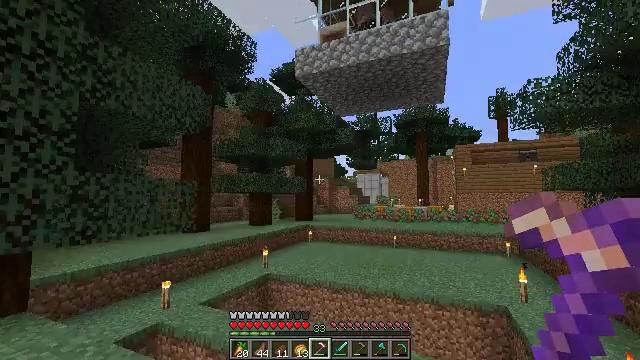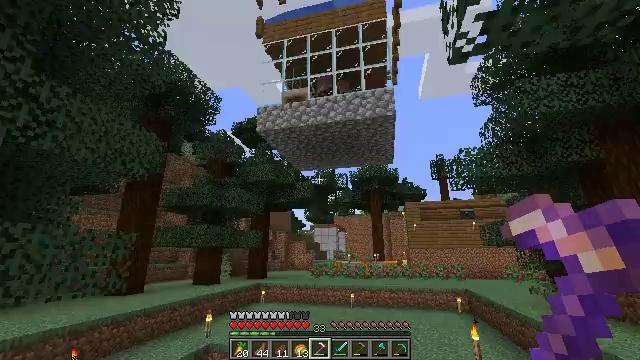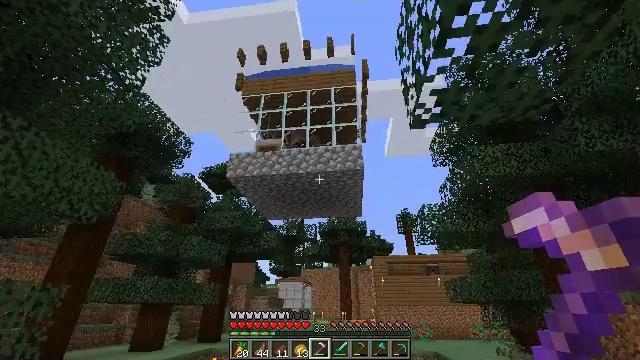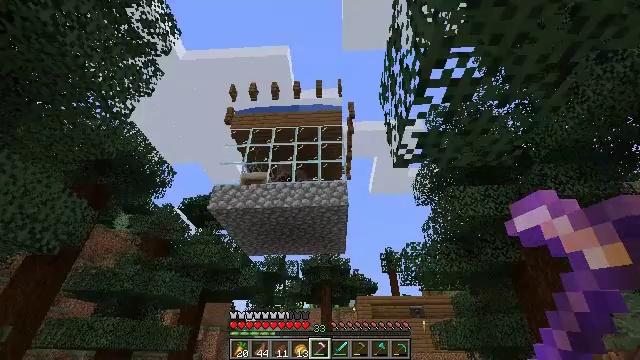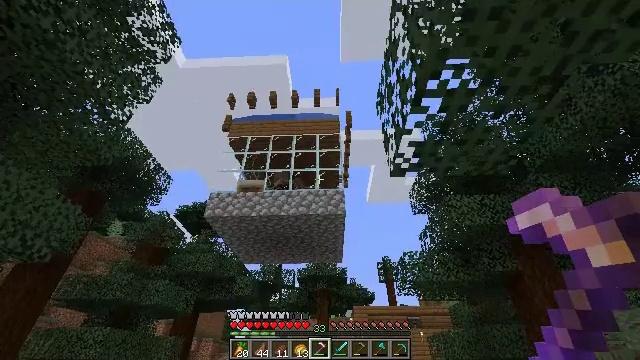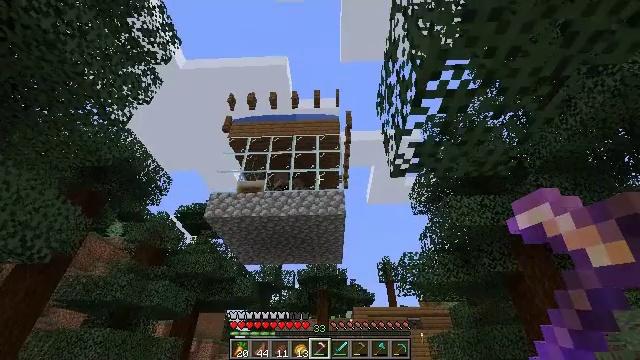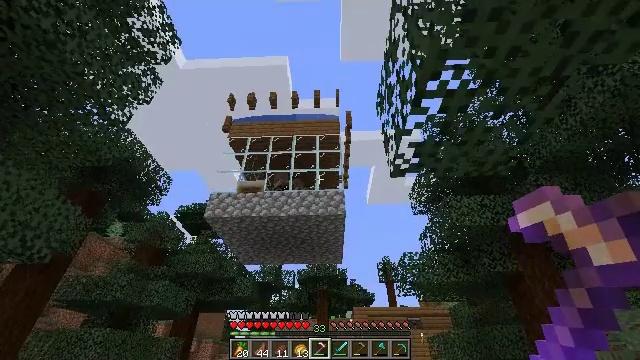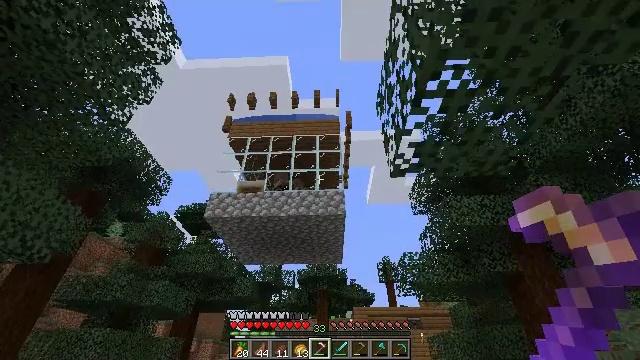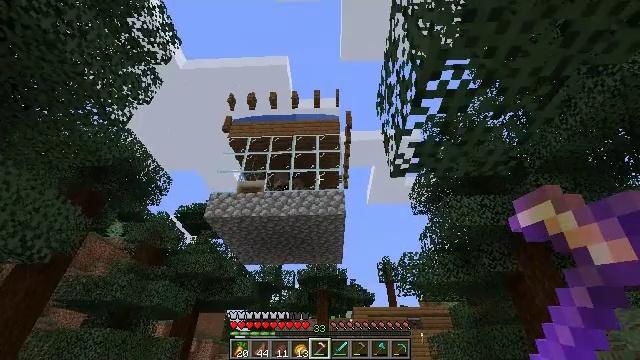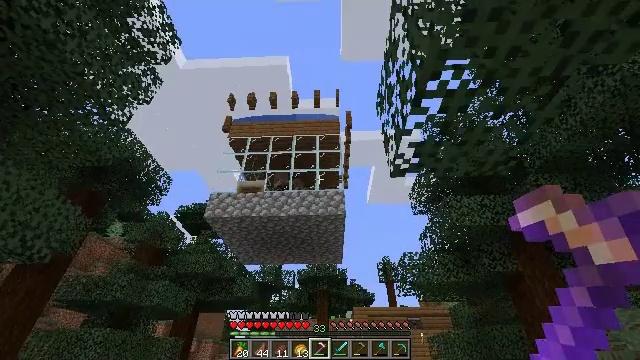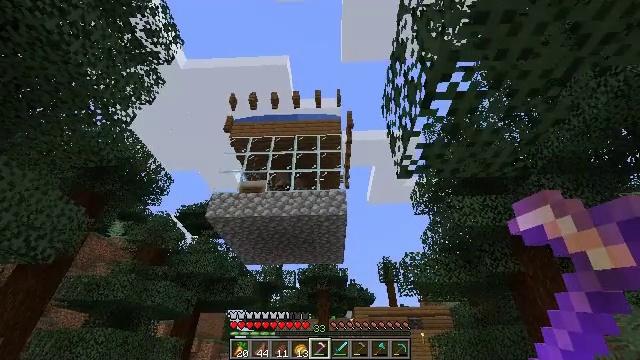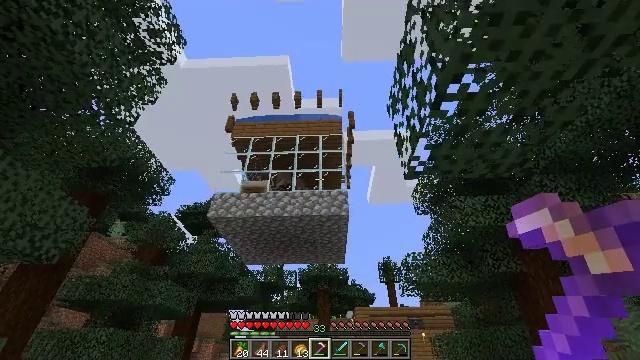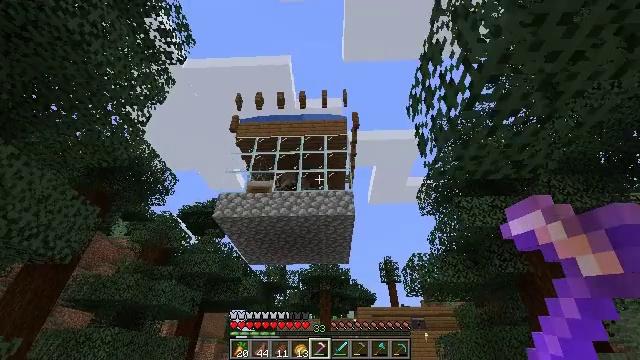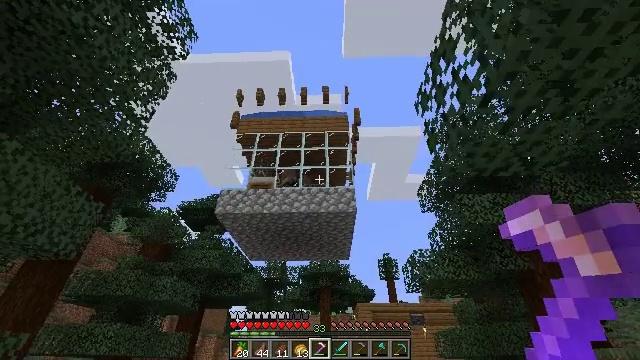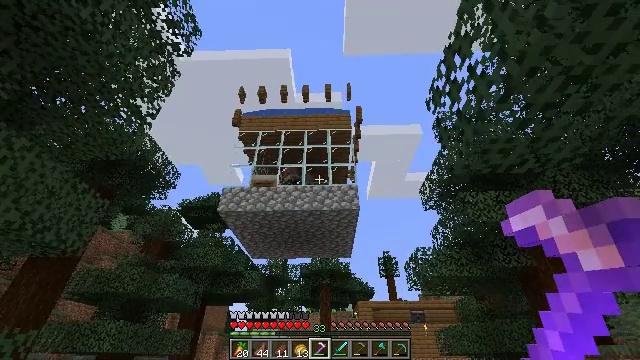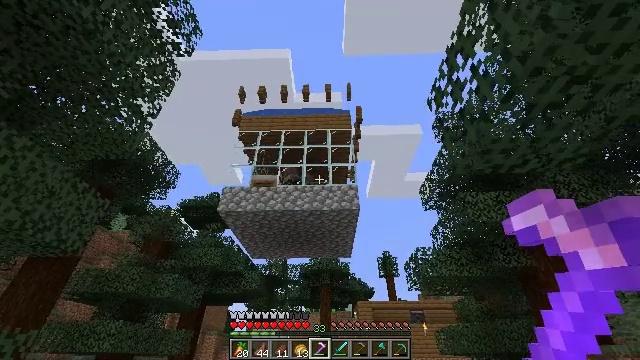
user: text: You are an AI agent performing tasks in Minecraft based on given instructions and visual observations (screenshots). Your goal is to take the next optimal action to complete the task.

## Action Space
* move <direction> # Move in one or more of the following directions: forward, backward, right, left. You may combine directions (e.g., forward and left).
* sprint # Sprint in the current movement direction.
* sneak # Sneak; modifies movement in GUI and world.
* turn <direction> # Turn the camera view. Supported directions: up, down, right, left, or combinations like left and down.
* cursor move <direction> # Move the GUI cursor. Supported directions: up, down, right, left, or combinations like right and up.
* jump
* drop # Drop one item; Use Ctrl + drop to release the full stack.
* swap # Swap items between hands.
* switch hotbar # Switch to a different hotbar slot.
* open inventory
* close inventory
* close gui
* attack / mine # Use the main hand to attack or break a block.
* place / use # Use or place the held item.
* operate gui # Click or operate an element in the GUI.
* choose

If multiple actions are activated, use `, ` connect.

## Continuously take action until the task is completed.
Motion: motion action
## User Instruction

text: Gather carrots from the field.
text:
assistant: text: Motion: turn right and up
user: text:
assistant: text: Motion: turn right and up
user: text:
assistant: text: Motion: turn right and up
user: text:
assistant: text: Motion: turn up
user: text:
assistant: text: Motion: no_op
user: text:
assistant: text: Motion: no_op
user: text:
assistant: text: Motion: no_op
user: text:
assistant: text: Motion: no_op
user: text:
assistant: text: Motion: no_op
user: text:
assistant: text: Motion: move left
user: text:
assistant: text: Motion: move left
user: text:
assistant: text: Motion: move left
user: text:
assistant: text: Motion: no_op
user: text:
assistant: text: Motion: no_op
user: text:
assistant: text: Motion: no_op
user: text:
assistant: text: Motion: no_op
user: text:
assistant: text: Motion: no_op
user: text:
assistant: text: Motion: no_op
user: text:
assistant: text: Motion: no_op
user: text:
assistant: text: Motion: no_op
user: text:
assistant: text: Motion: no_op
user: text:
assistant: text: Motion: no_op
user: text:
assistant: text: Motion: no_op
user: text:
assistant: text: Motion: no_op
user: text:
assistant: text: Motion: no_op
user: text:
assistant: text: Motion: no_op
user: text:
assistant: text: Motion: no_op
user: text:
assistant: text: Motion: no_op
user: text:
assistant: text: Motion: no_op
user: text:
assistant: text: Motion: no_op